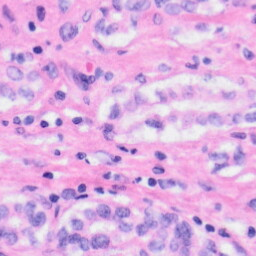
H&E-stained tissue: Liver